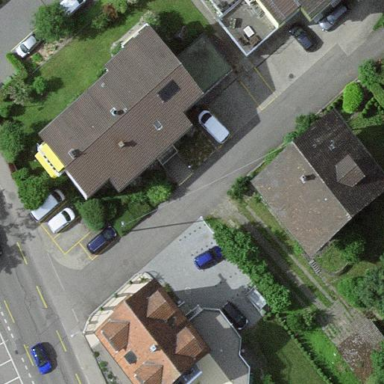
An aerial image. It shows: Image showing building with apartments.